Question: I am trying to find the average dollar amount of an order. I have calculated the average order Total but I need an average that takes into account the fact that not all Orders have a corresponding OrderItems.
This is a homework question and it is as follows:
> What is the average $$ value of an order? To get the answer, you need
to add up all the order values and divide this by the
number of orders. There are two possible averages on this question,
because not all of the order numbers in the ORDERS table are in the
ORDERITEMS table... You will calculate and display both averages.
I have writtern the one ignoring orders with no OrderItem, but not sure of how to go about the second case.
'''
SELECT SUM(OrderItems.qty*INVENTORY.price) / COUNT(*) AS dollarValue
FROM Orders, OrderItems, Inventory
WHERE ORDERS.orderid = OrderItems.orderid AND OrderItems.partid = Inventory.partid
'''
<URL>
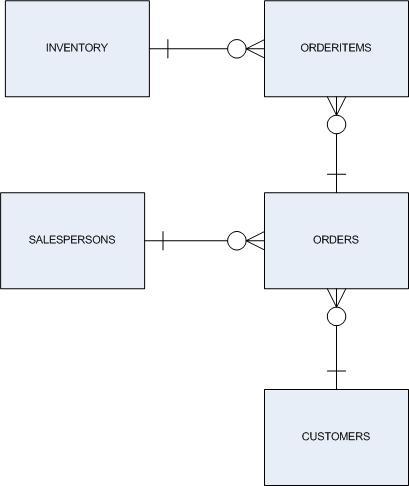
Answer: The 'Avg' function will not replace 'NULL' with zero; it will exclude 'NULL' from its calculation. If you have 'Order' rows which have no 'OrderItem', you need to use Left Joins. A trick you can use in SQL Server is to nest the joins like so (note the parentheses):
'''
Select Avg(OI.Qty * I.Price)
From Orders As O
Left Join (OrderItems As OI
Join Inventory As I
On I.PartId = OI.PartId)
On OI.OrderId = O.OrderId
'''
This will join the 'Inventory' table to the 'OrderItems' table it Left Joins that result to the 'Orders' table. In this way, 'OI.Qty' and 'I.Price' with both return 'NULL' for Orders that have no OrderItems and be excluded from the calculation. An equivalent approach to the above would be to use two Left Joins:
'''
Select Avg(OI.Qty * I.Price)
From Orders As O
Left Join OrderItems As OI
On OI.OrderId = O.OrderId
Left Join Inventory As I
On I.PartId = OI.PartId
'''
If you wanted to count Orders with no OrderItems as zero, then you need to covert those nulls to zero using 'Coalesce':
'''
Select Avg(OI.Qty * I.Price) As Avg_ExcludingNull
, Avg( Coalesce(OI.Qty * I.Price,0) ) As Avg_NullAsZero
From Orders As O
Left Join (OrderItems As OI
Join Inventory As I
On I.PartId = OI.PartId)
On OI.OrderId = O.OrderId
'''